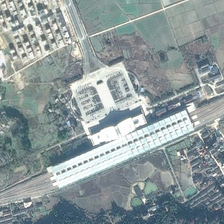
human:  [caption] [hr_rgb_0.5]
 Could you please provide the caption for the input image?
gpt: there are many farm regions surround the railway station .

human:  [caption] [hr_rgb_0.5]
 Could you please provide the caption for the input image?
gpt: there are many farm regions surround the railway station .

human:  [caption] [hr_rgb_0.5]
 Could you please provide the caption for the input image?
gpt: many green trees and buildings are in two sides of a railway station .

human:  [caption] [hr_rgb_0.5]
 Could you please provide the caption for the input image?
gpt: many green trees and buildings are in two sides of a railway station .

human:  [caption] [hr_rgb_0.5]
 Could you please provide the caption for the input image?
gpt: many green trees and buildings are in two sides of a railway station .